Question: I have a binary mask and I want the borders of this mask to be labeled with a value, e.g value 2. It would be preferable, the border width to be of a specific percentage. In other words, it would be perfect, if we could change the border mask dynamically. Could anyone please help me do it in an efficient, quick way?
Thank you very much, your help is highly appreciated!

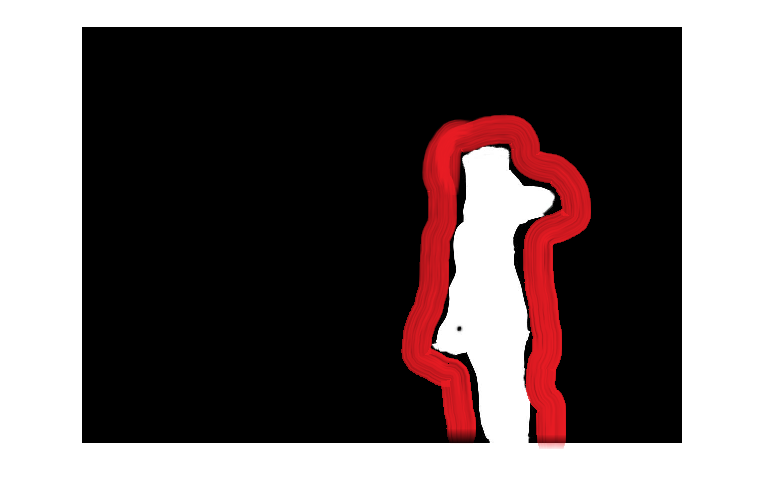
Answer: This would be less of an answer and more of a guiding comment. Tools that you could use - IMDILATE (for changing the width of the boundary) and BWMORPH (for calculating the change in width, for which their skeletonization option could be explored), to be used on the binary image that denotes the boundary pixels. That's all I could think of, off the top of my head.